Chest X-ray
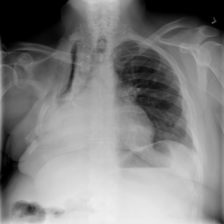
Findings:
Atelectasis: negative
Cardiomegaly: negative
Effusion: negative
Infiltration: negative
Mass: negative
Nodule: positive
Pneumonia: negative
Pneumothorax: negative
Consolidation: negative
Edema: negative
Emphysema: negative
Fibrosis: negative
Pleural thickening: negative
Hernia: negative